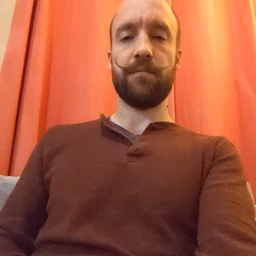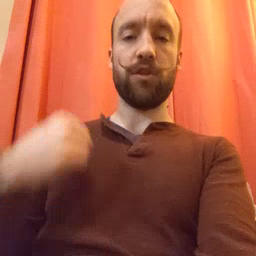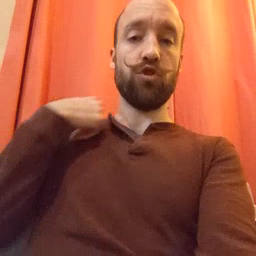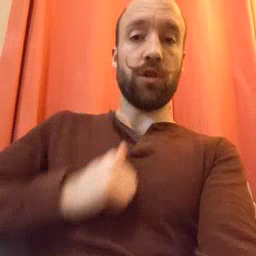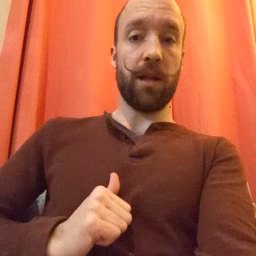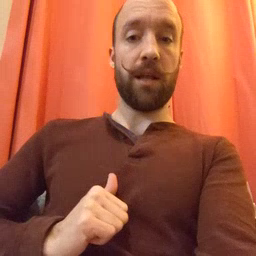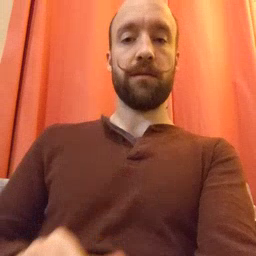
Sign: jacket